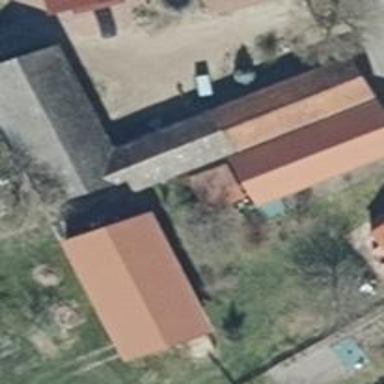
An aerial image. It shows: Gabled building with the roof oriented along its structure.